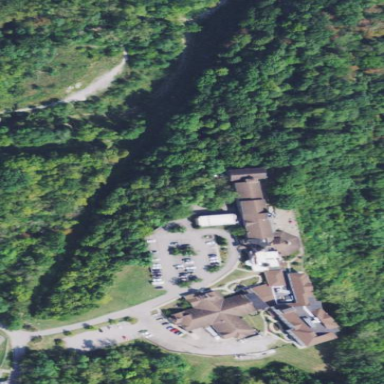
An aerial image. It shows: Nursing home.